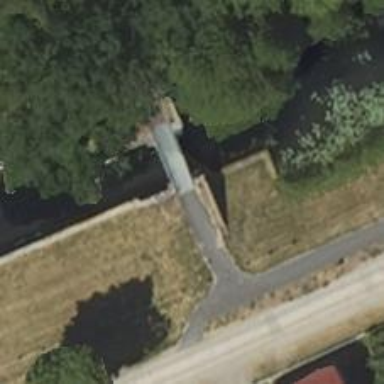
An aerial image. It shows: Metal bridge over path.